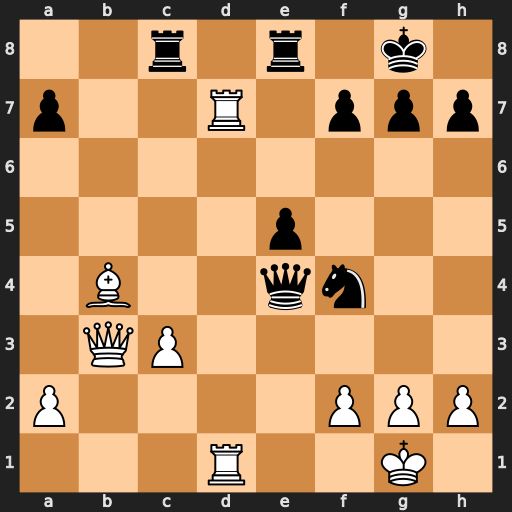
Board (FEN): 2r1r1k1/p2R1ppp/8/4p3/1B2qn2/1QP5/P4PPP/3R2K1
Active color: w
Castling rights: -
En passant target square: -
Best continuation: Qxf7+ Kh8 Qxg7#